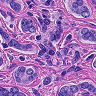
Metastatic tissue present: yes